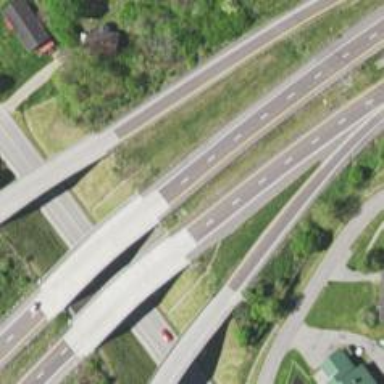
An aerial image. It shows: Motorway bridge.